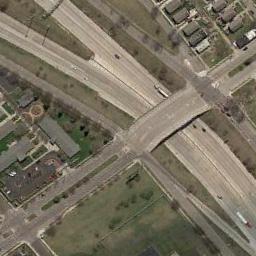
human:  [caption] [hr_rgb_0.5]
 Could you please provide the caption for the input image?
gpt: Many buildings of different shapes and sizes are beside the overpass .

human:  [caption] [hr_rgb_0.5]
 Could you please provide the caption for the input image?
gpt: The cross-line overpass is over the road in the residential area .

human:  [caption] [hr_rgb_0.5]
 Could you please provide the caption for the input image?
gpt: There are four large trucks on the overpass .

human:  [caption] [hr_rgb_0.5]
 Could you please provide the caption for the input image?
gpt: The overpass is next to the bare land and some houses .

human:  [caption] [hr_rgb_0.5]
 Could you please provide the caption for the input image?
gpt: There are green lawns and some buildings beside the overpass .